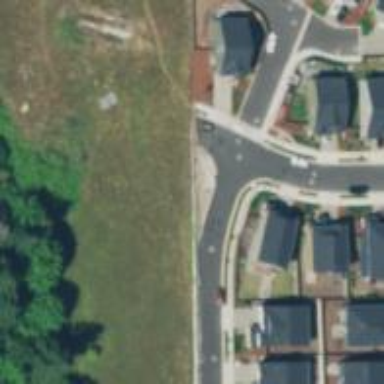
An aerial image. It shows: Residential road with sidewalk on the left.